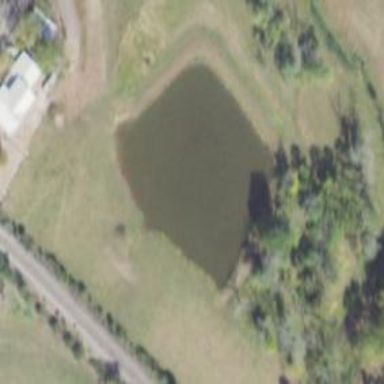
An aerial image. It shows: Pond with natural water.